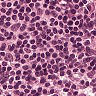
Metastatic tissue present: no